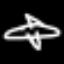
Label: airplane